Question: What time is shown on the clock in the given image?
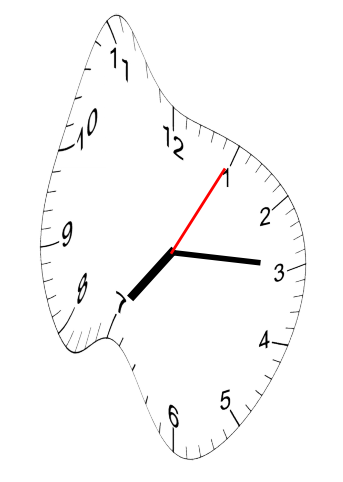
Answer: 07:15:05